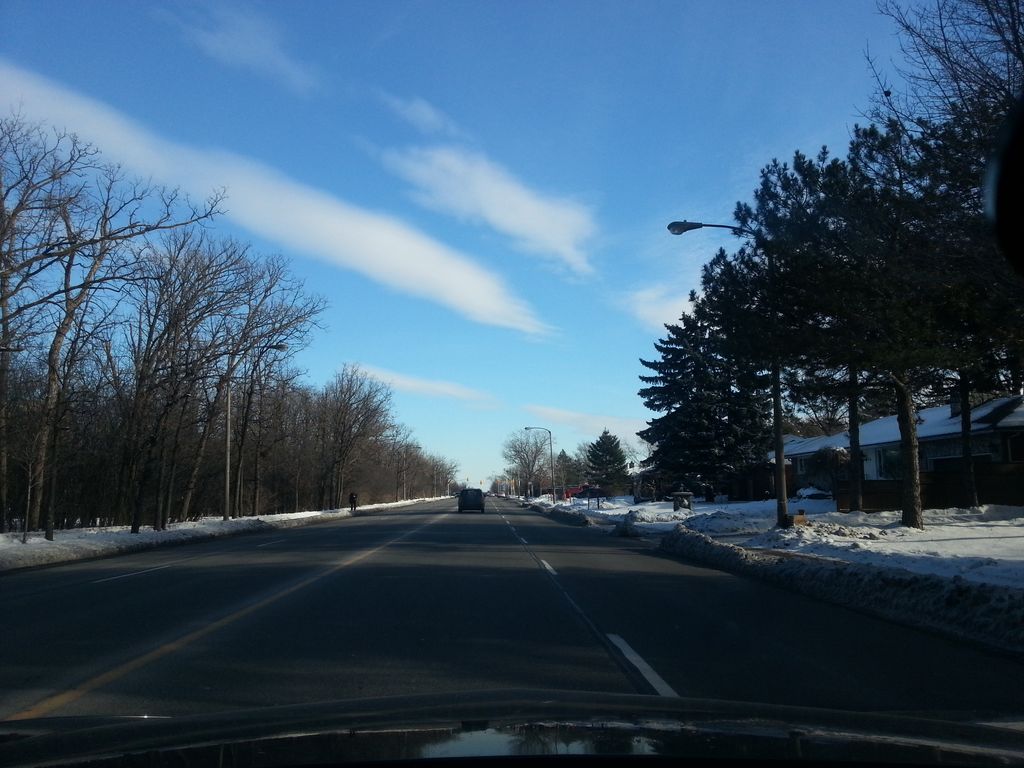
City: ottawa-gatineau